Interaction volume radius: 10 \u00c5
Interaction volume height: 20 \u00c5
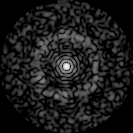
Disorder parameter: 0.8248